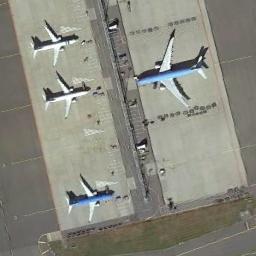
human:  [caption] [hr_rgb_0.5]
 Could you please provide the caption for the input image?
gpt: Four planes are parked on the open space .

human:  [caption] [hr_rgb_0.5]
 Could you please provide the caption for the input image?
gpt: There are many planes of different colors and sizes on a clearing .

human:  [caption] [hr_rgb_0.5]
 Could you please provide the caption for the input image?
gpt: Three small planes and a big plane parked on the airport and the big one opposite the others .

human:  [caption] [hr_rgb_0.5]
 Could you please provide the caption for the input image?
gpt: Here are two blue planes and two white planes .

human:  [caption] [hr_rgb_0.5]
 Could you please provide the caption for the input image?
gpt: Four planes are in the clearing next to the grass .